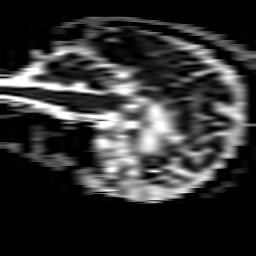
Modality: ADC
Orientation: sagittal
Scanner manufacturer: philips
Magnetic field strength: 3 T
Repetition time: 3.728 s
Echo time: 0.05947 s